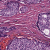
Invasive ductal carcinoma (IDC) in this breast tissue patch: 1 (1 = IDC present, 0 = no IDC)